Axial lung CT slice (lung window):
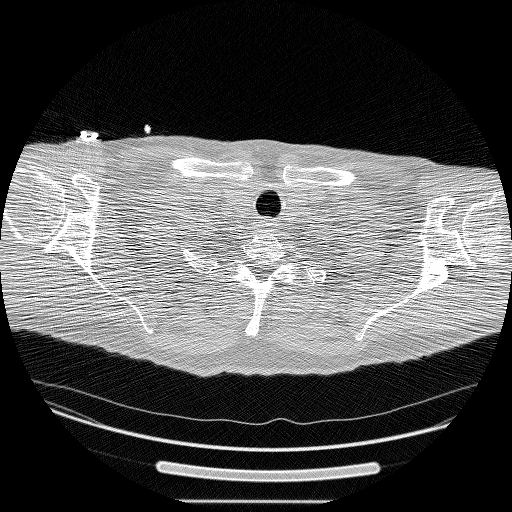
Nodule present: no